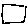
Label: square